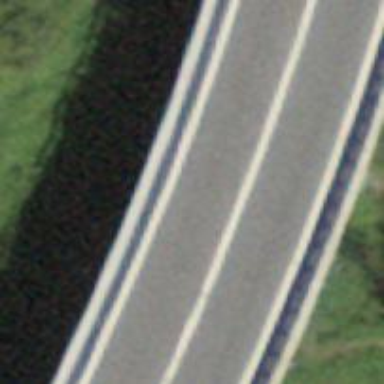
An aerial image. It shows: Motorway bridge with asphalt surface.